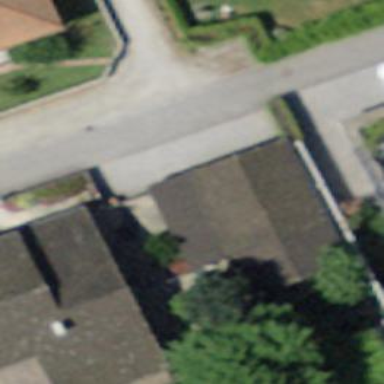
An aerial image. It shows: Garage building.